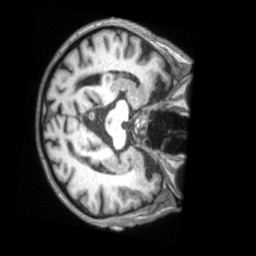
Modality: T1w
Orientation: axial
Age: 83
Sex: male